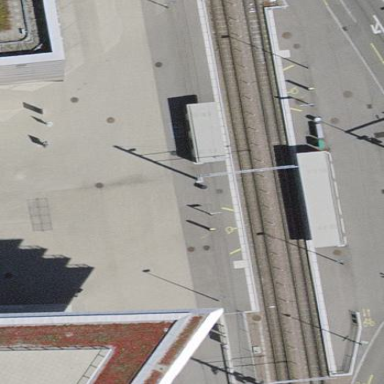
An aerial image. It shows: Platform for public transport with shelter. It serves trams and railways.